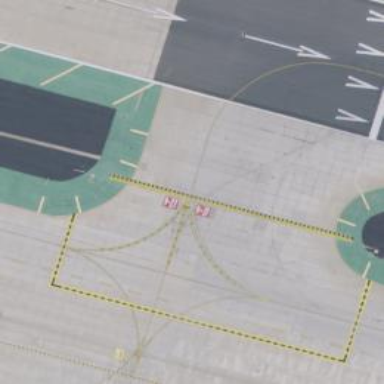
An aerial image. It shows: View of taxiway at the airport.